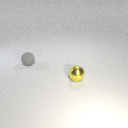
small yellow metal sphere to the right of small gray rubber sphere